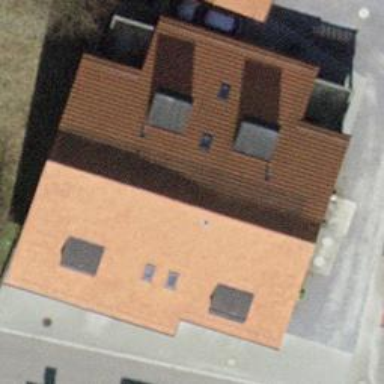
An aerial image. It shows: Farm building with gabled roof.